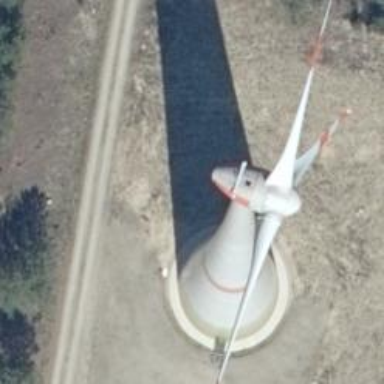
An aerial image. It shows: Wind turbine power generator.